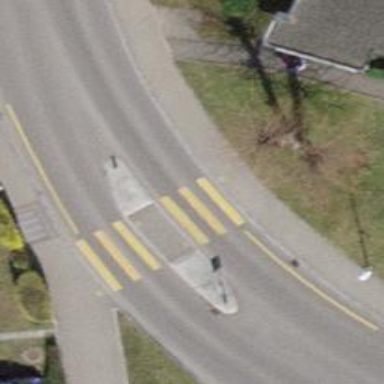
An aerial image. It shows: Uncontrolled crossing with central island on the road.